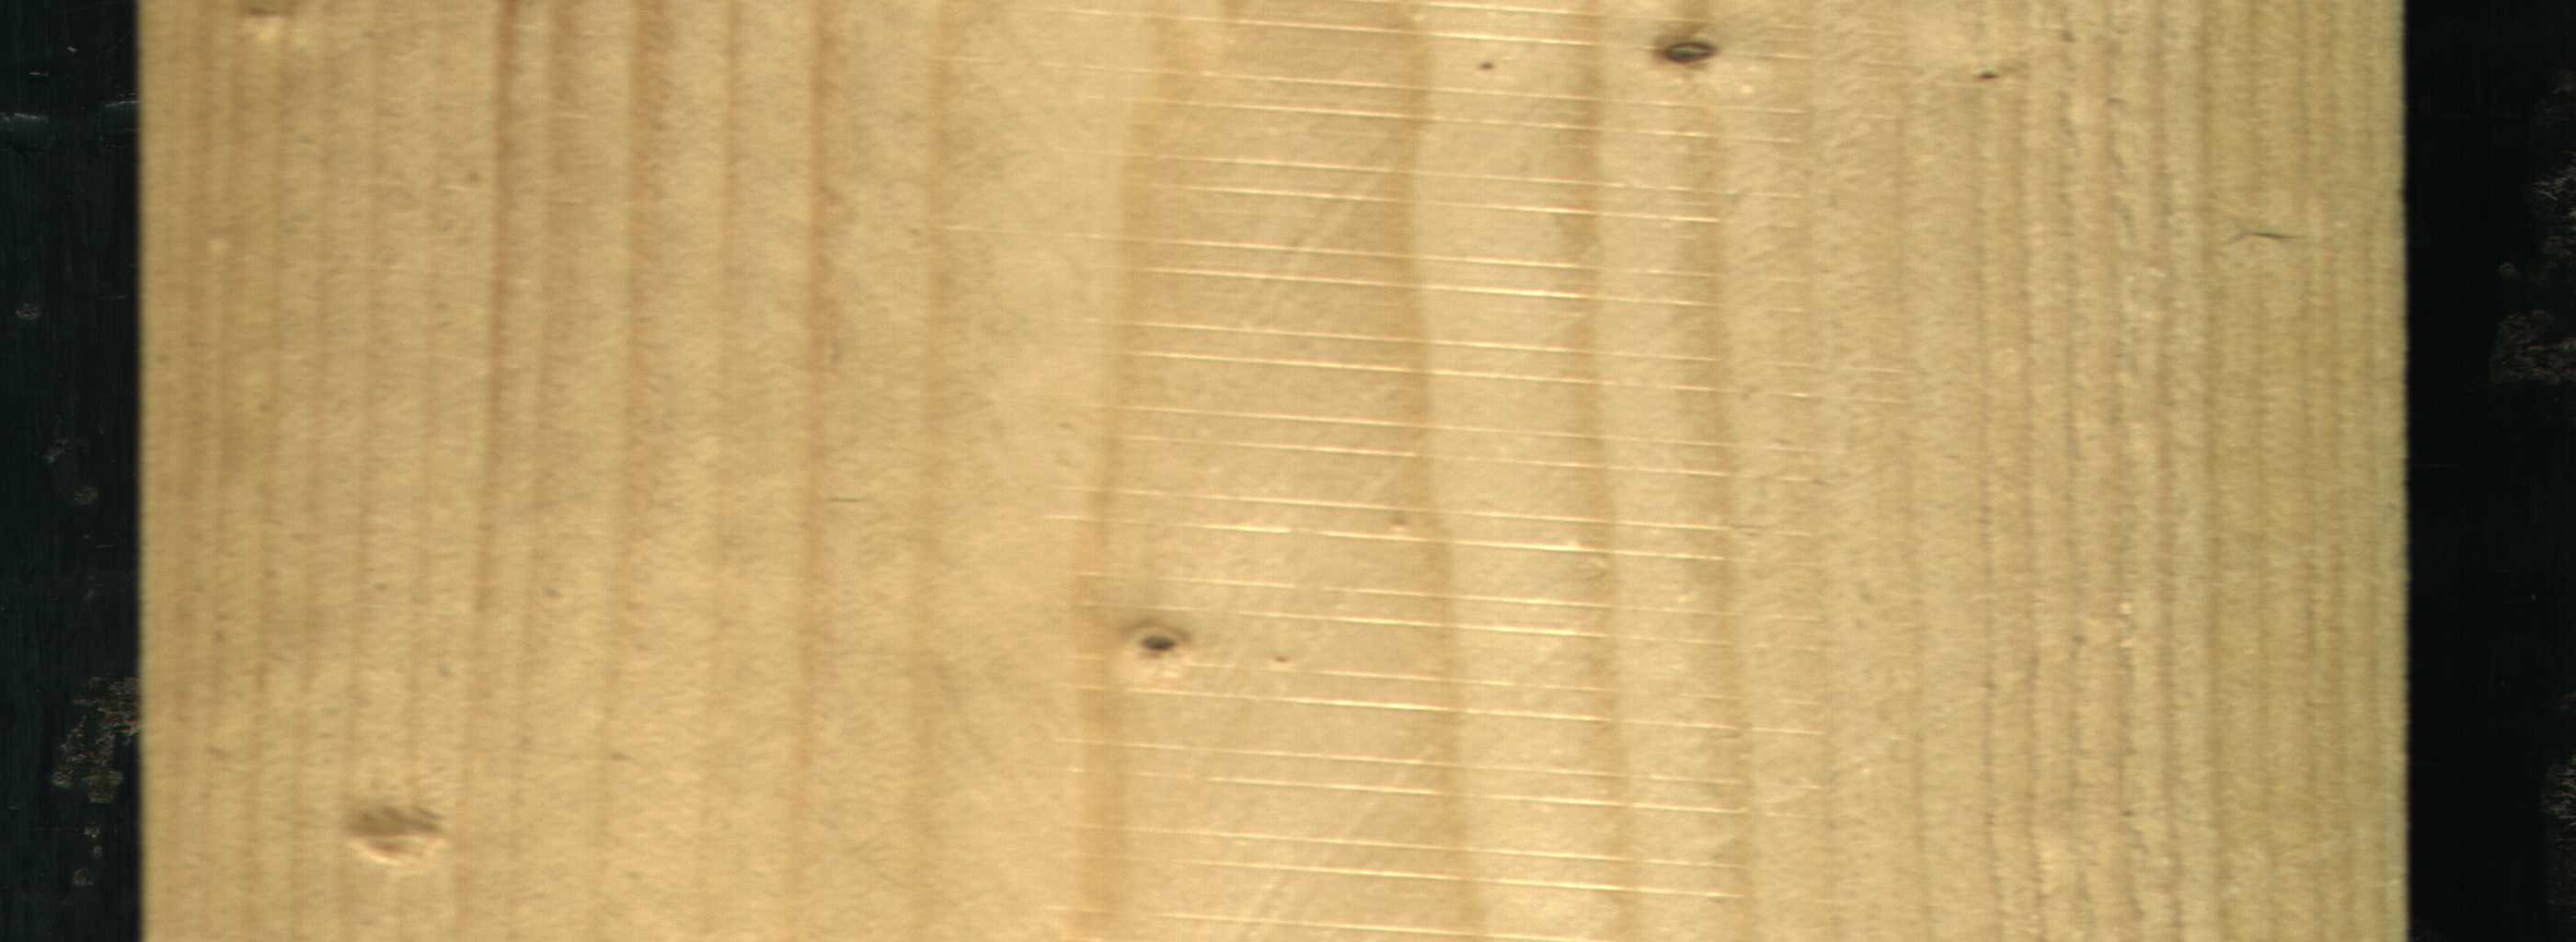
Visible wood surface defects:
Live_Knot
Live_Knot